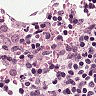
Metastatic tissue present: no